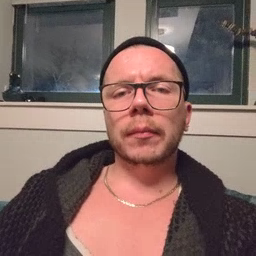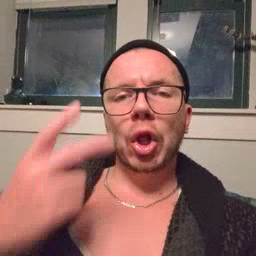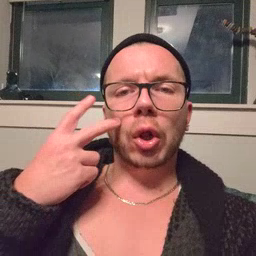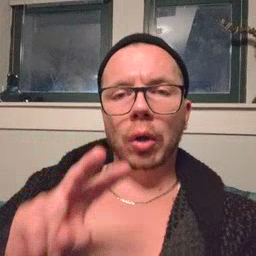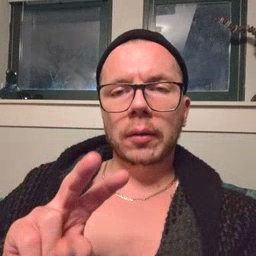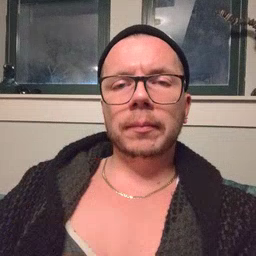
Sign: look